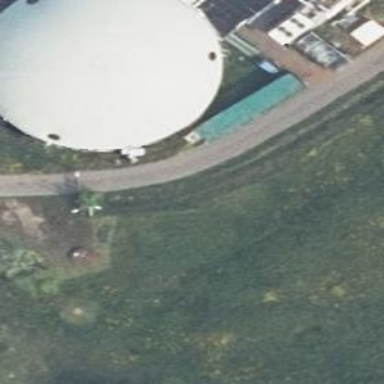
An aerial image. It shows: Storage tank that is man-made.